Question: I was wondering if anyone knows how to disable the feature in WebStorm when a function is called the variable doesn't turn white. I've set the default color to green but when I call that function it turns white.
I've look around in the preference area but I'm kind of stuck now...Thanks
Example of the variable "Account" turning white:

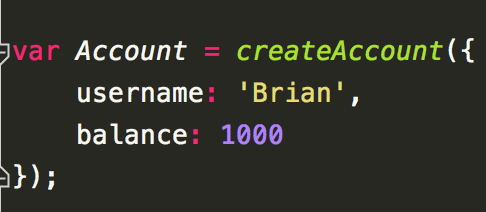
Answer: Go to 'Settings -> Editor -> Color & Fonts -> General'.
On the right in 'Errors and Warnings' find 'Unused symbol' and uncheck the 'Foreground' (and 'Effects' if you don't want the unused variables to be underlined).
Note: if you are using one of the default Color Schemes, you will have to copy it to be able to edit it. Just press a 'Save As...' button on the top of the same section.
<URL>
this will also affect unused parameters, functions, classes and private member declarations. But after checking <URL> it seems like that is what you want.